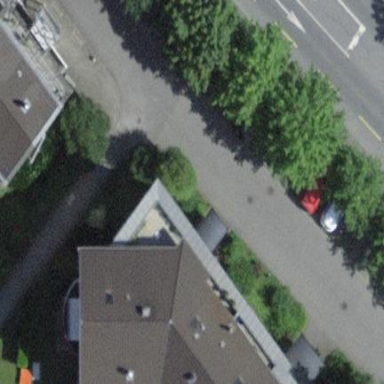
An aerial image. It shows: Image showing building with apartments.